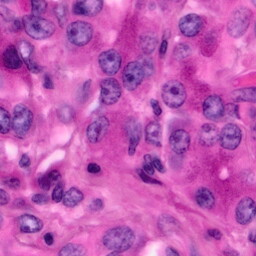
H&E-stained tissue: Pancreatic